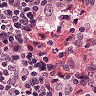
Metastatic tissue present: no